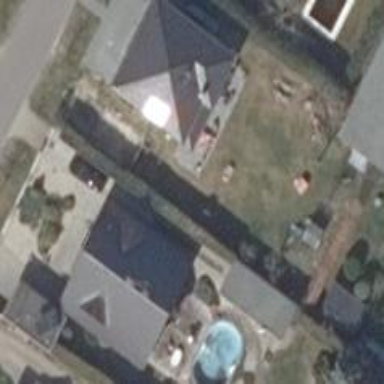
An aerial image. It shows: Simple and straightforward house.